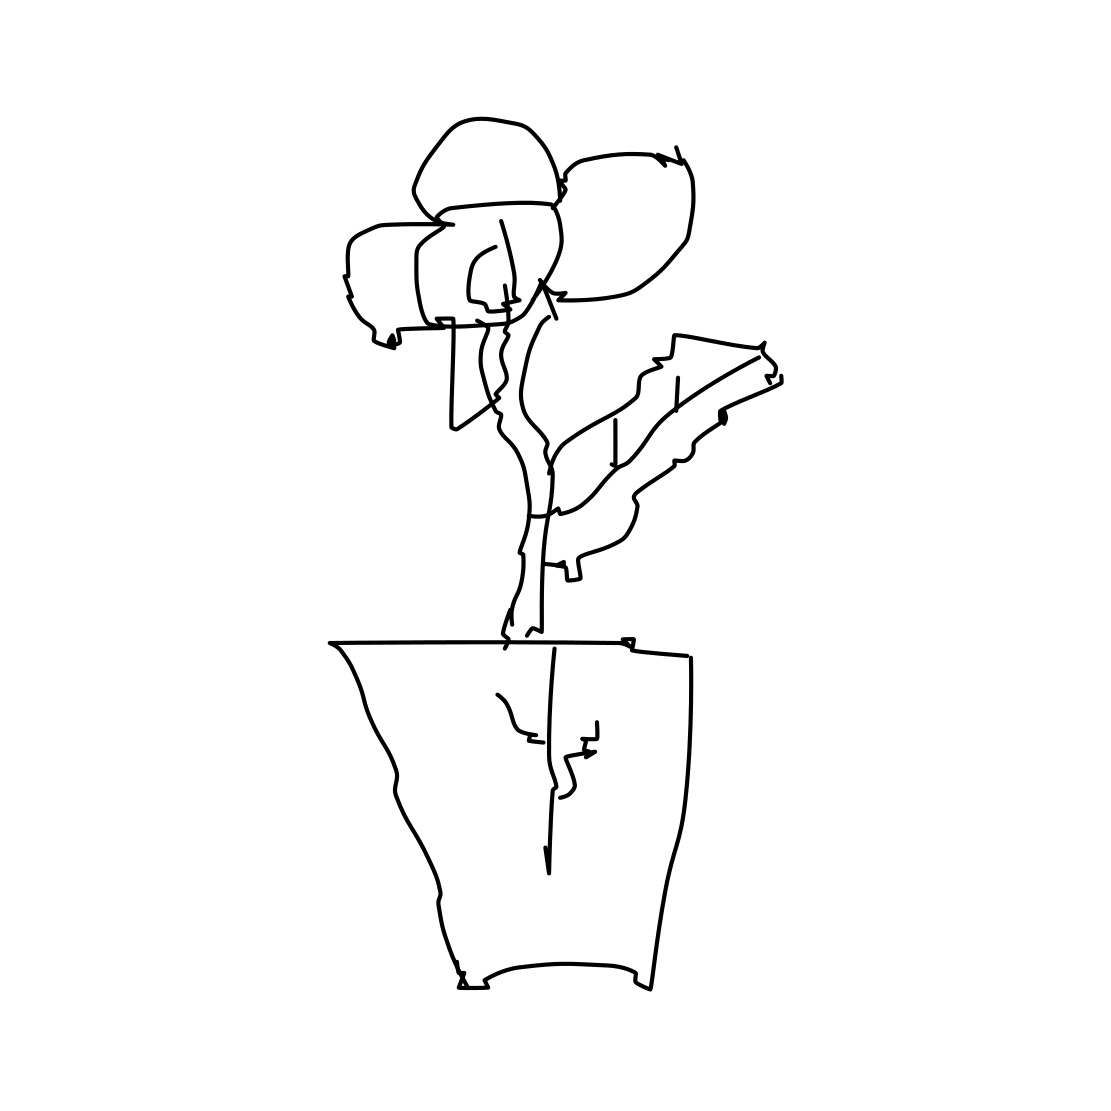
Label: potted plant